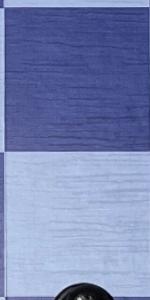
Label: Empty